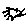
Label: sun